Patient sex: F
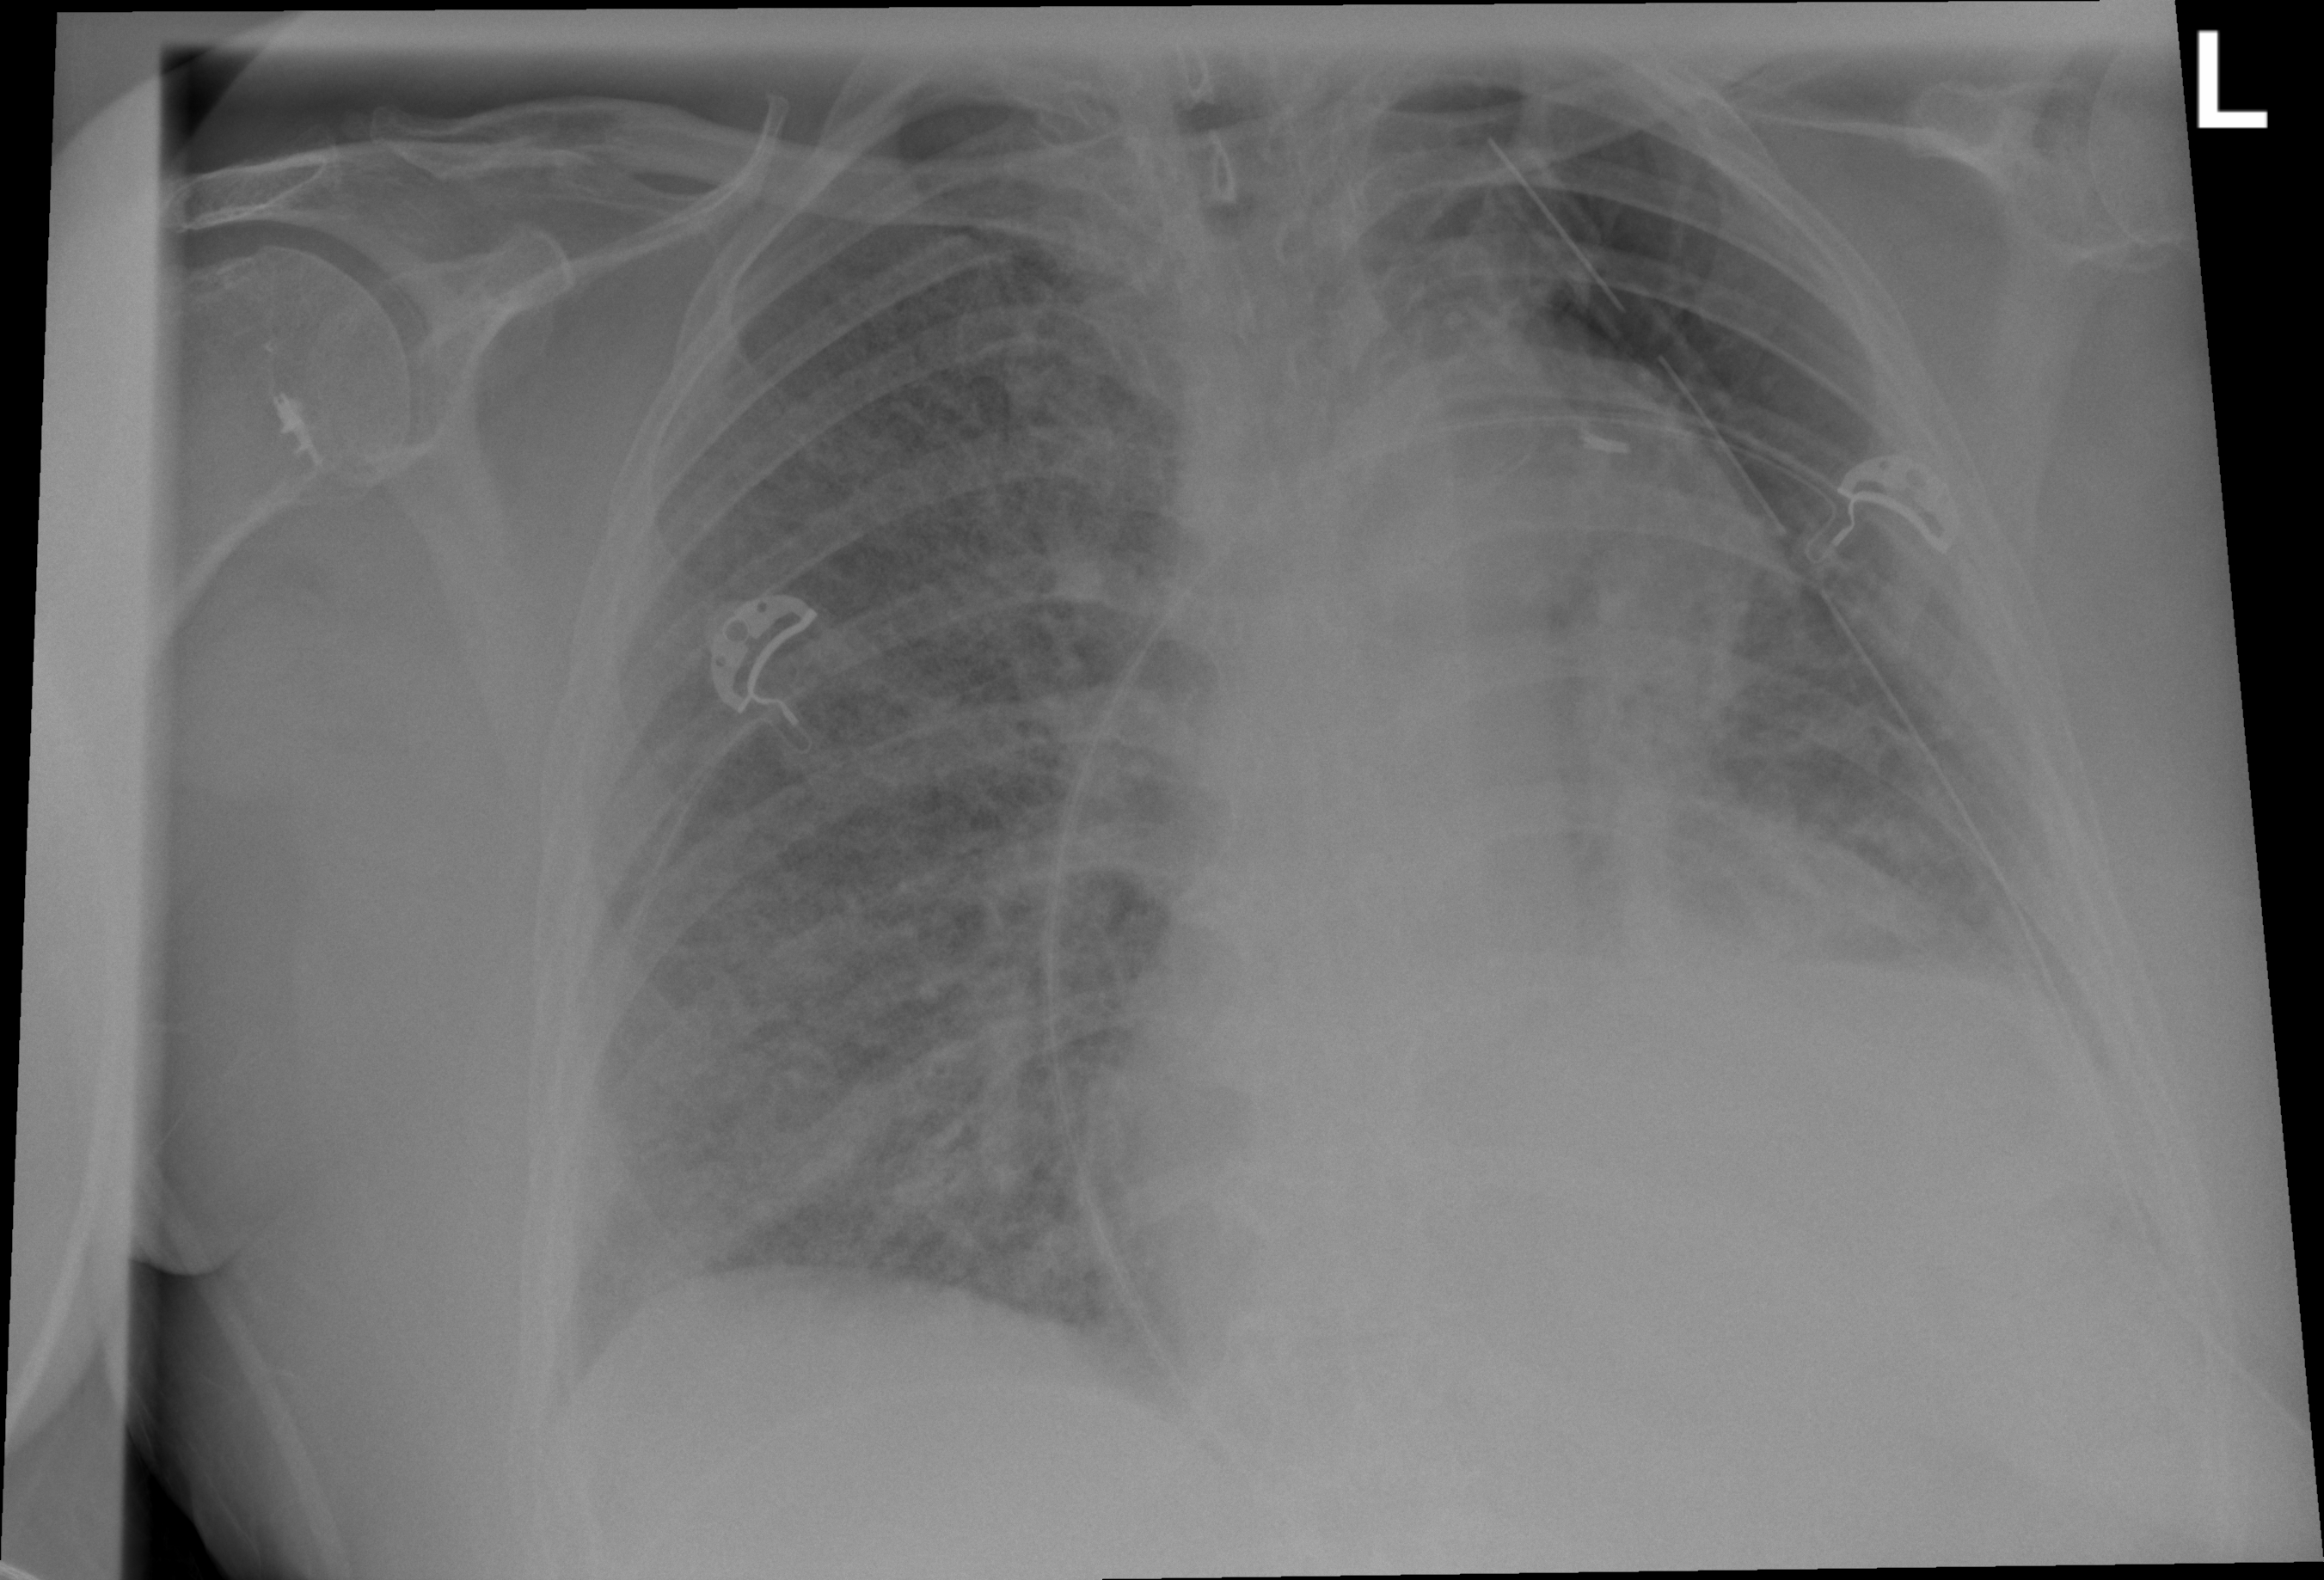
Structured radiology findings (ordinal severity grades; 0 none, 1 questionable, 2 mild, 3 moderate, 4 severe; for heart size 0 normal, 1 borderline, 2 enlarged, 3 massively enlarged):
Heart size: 2
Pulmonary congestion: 0
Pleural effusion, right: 0
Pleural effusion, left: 2
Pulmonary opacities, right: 3
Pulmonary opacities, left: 0
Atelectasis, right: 0
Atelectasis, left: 4